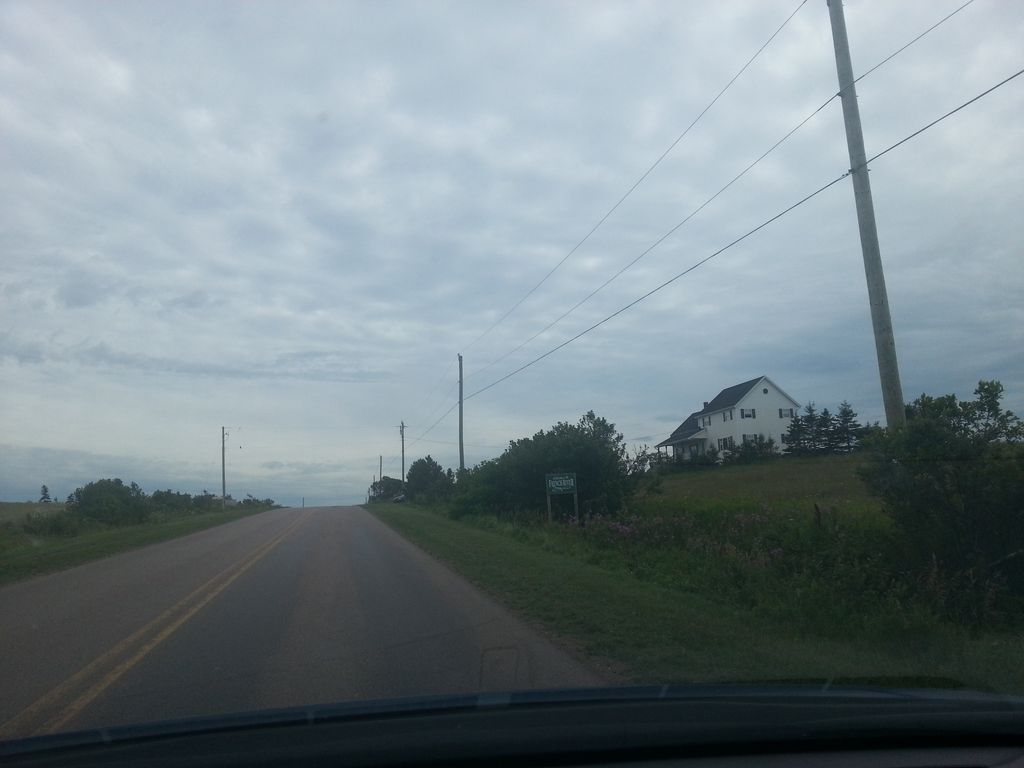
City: charlottetown